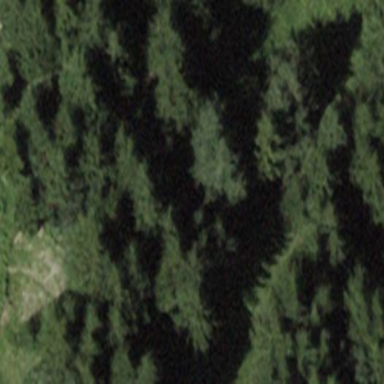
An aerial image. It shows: Mixed leaf-type forest area.